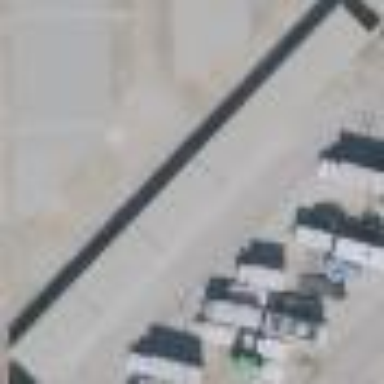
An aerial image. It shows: Warehouse.